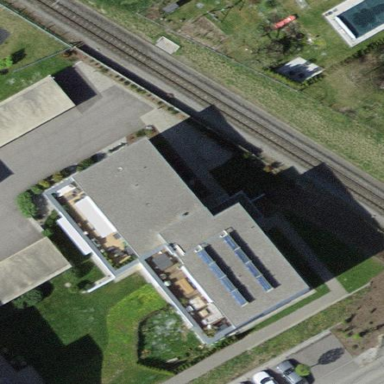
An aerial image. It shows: Apartment building with flat roof.